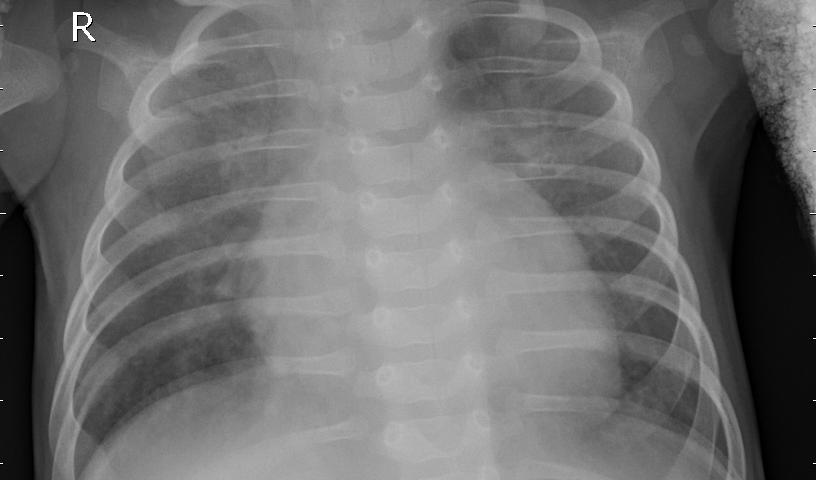
Diagnosis: PNEUMONIA